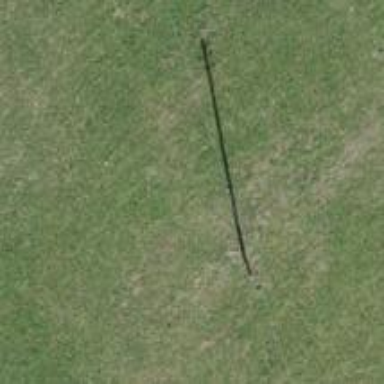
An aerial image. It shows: Power pole.